Interaction volume radius: 5 \u00c5
Interaction volume height: 25 \u00c5
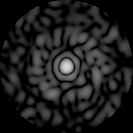
Disorder parameter: 0.8802